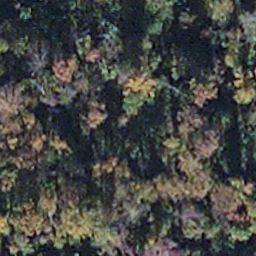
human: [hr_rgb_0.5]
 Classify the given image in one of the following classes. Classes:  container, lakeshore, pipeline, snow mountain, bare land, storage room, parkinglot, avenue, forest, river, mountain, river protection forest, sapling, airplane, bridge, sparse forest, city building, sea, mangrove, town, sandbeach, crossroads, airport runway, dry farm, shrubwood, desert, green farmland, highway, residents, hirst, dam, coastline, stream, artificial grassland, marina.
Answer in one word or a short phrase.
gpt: mangrove